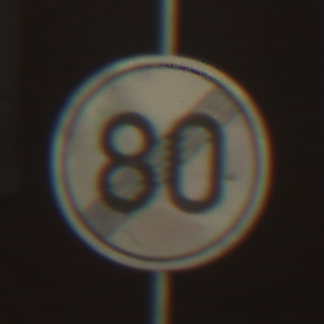
Verkehrszeichen: EndeGeschwindigkeit80
Umgebung: Outdoor, Urban
Tageszeit: Midday
Wetter: Clear
Licht: Natural
Jahreszeit: NotSpecified
Kontrast: HighContrast